Question: I have the table below and some style to it. I need a way to use JavaScript to allow the user to click on 3 adjacent cells one by one, in a straight line, vertically or horizontally without overlapping.
It is a complicated condition but basically it requires clicking on 9 cells in total, 3 groups of 3 cells which are in a straight line, either horizontally or vertically. The 3 groups of 3 cells could be directly next to each other as long as they don't overlap. Only when all 3 adjacent cells in a group are selected, then the user can select the location for the next group.
If the user doesn't follow the conditions to select an adjacent cell after the first one in a group, he could be notified by alert to select a correct cell.
The cells are going to change color when clicked, just like in the image.

'''
<table id="board">
<tr id="a">
<td id="a1"></td>
<td id="a2"></td>
<td id="a3"></td>
<td id="a4"></td>
<td id="a5"></td>
<td id="a6"></td>
<td id="a7"></td>
</tr>
<tr id="b">
<td id="b1"></td>
<td id="b2"></td>
<td id="b3"></td>
<td id="b4"></td>
<td id="b5"></td>
<td id="b6"></td>
<td id="b7"></td>
</tr>
<tr id="c">
<td id="c1"></td>
<td id="c2"></td>
<td id="c3"></td>
<td id="c4"></td>
<td id="c5"></td>
<td id="c6"></td>
<td id="c7"></td>
</tr>
<tr id="d">
<td id="d1"></td>
<td id="d2"></td>
<td id="d3"></td>
<td id="d4"></td>
<td id="d5"></td>
<td id="d6"></td>
<td id="d7"></td>
</tr>
<tr id="e">
<td id="e1"></td>
<td id="e2"></td>
<td id="e3"></td>
<td id="e4"></td>
<td id="e5"></td>
<td id="e6"></td>
<td id="e7"></td>
</tr>
<tr id="f">
<td id="f1"></td>
<td id="f2"></td>
<td id="f3"></td>
<td id="f4"></td>
<td id="f5"></td>
<td id="f6"></td>
<td id="f7"></td>
</tr><tr id="g">
<td id="g1"></td>
<td id="g2"></td>
<td id="g3"></td>
<td id="g4"></td>
<td id="g5"></td>
<td id="g6"></td>
<td id="g7"></td>
</tr>
</table>
'''
I've been stuck with this for 2 hours now, trying to find a solution. Any help is much appreciated.
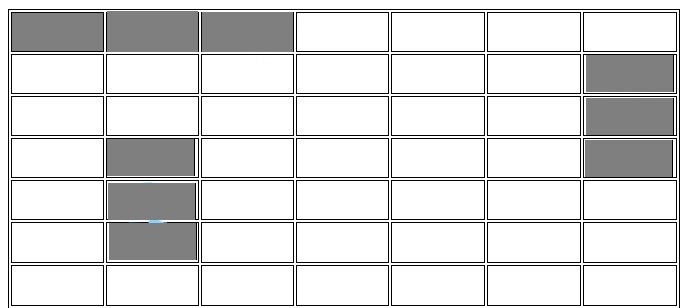
Answer: '''
function tdClick(e) {
if(!alldone){
var row = e.target.id.substring(0,1).charCodeAt() - 96;
var col = e.target.id.substring(1,2) * 1;
curClick = [row,col];
var isClicked = false;
for (var i = 1; i<4; i++){
for (var j = 1;j<4;j++){
if(cellsClicked[i][j][1] == row &&
cellsClicked[i][j][2] == col) {
isClicked=true;
// click = j;
// group = i;
}
}
}
if(isClicked){
if (1==2){ //this code used to unclick a button
cellsClicked[group][click][1] = 0;
cellsClicked[group][click][2] = 0;
e.target.classList.remove('checked');
e.target.classList.add('okToCheck');
click--;
if(click == 0){
group--;
if(group == 0) group = 1;
}
}
}else if (group+click != 6){
if(e.target.classList.contains('okToCheck')){
click++;
if (click == 4){
click = 1;
group++;
if (group == 4) {
group = 3;
click = 3;
}
}
cellsClicked[group][click][1] = row;
cellsClicked[group][click][2] = col;
e.target.classList.add('checked');
e.target.classList.remove('okToCheck');
}
}else{
alldone=true;
}
//console.log('click:'+click+' group:'+group);
if(click == 1 && !softClick[0])goodspaces1checked(row,col);
if(click == 2 && !softClick[1])goodspaces2checked(row,col);
if(click == 3)goodspaces3checked();
}else{
//3 groups selected
}
}
function goodspaces1checked(row,col){
goodSpaces=[];
var cnt = 0;
softClick[0] = true;
var chr = String.fromCharCode(96 + row );
var id = chr+(col-1);
var TD = document.getElementById(id);
var oneLeft = true;
if(TD === null || TD.classList.contains('checked'))oneLeft=false;
chr = String.fromCharCode(96 + row );
id = chr+(col+1);
TD = document.getElementById(id);
var oneRight = true;
if(TD === null || TD.classList.contains('checked'))oneRight=false;
chr = String.fromCharCode(96 + row );
id = chr+(col+2);
TD = document.getElementById(id);
var twoRight = true;
if(TD === null || TD.classList.contains('checked') || !oneRight)twoRight=false;
chr = String.fromCharCode(96 + row );
id = chr+(col-2);
TD = document.getElementById(id);
var twoLeft = true;
if(TD === null || TD.classList.contains('checked') || !oneLeft)twoLeft=false;
chr = String.fromCharCode(96 + row - 1);
id = chr+col;
TD = document.getElementById(id);
var oneDown = true;
if(TD === null || TD.classList.contains('checked'))oneDown=false;
chr = String.fromCharCode(96 + row + 1);
id = chr+col;
TD = document.getElementById(id);
var oneUp = true;
if(TD === null || TD.classList.contains('checked'))oneUp=false;
chr = String.fromCharCode(96 + row + 2);
id = chr+col;
TD = document.getElementById(id);
var twoUp = true;
if(TD === null || TD.classList.contains('checked') || !oneUp)twoUp=false;
chr = String.fromCharCode(96 + row - 2);
id = chr+col;
TD = document.getElementById(id);
var twoDown = true;
if(TD === null || TD.classList.contains('checked') || !oneDown)twoDown=false;
if(oneLeft && oneRight){
goodSpaces[cnt] = [row,col-1];
goodSpaces[cnt+1] = [row,col+1];
cnt=cnt+2;
}
if(twoRight){
goodSpaces[cnt] = [row,col+1];
goodSpaces[cnt+1] = [row,col+2]
cnt=cnt +2;
}
if(twoLeft){
goodSpaces[cnt] = [row,col-1];
goodSpaces[cnt+1] = [row,col-2]
cnt=cnt+2;
}
if(oneUp && oneDown){
goodSpaces[cnt] = [row+1,col];
goodSpaces[cnt+1] = [row-1,col];
cnt=cnt+2;
}
if(twoUp){
goodSpaces[cnt] = [row+1,col];
goodSpaces[cnt+1] = [row+2,col]
cnt=cnt +2;
}
if(twoDown){
goodSpaces[cnt] = [row-1,col];
goodSpaces[cnt+1] = [row-2,col]
cnt=cnt+2;
}
nodupes();
goodSpaces.forEach(function(element) {
chr = String.fromCharCode(96 + element[0]);
id = chr+element[1];
TD = document.getElementById(id);
TD.classList.remove('okToCheck');
TD.classList.add('okToCheckNow');//placeholder
/*
console.log(TD.id);
TD.classList.forEach(function(element) {
console.log(element);
});
*/
});
for(var i=1;i<8;i++){
for(var j=1;j<8;j++){
chr = String.fromCharCode(96 + i);
id = chr+j;
TD = document.getElementById(id);
if(TD.classList.contains('okToCheck')){
TD.classList.remove('okToCheck');
TD.classList.add('notOkToCheck');
}else if(TD.classList.contains('okToCheckNow')){
TD.classList.remove('okToCheckNow');
TD.classList.add('okToCheck');
}
}
}
}
function goodspaces2checked(row,col){
softClick[1]=true;
var len = goodSpaces.length;
var i;
// oldSpaces = JSON.parse(JSON.stringify(goodSpaces));
oldSpaces=clone(goodSpaces);
if(row == cellsClicked[group][1][1]){ /*2nd click on same row*/
if(Math.abs(col - cellsClicked[group][1][2]) == 1){/* 2nd click adjacent */
for(i = 0;i<len;i++){
if (goodSpaces[i][0] != row ||
Math.abs(goodSpaces[i][1] - col) == 3 ||
(goodSpaces[i][0] == row && goodSpaces[i][1] == col)){
goodSpaces[i][0] = 0;
}
}
}else if(col > cellsClicked[group][1][2]){/*middle cell*/
for(i = 0;i<len;i++){
if ( (goodSpaces[i][0] != row || goodSpaces[i][1] != col-1)){
goodSpaces[i][0]=0;
}
}
}else{
for(i = 0;i<len;i++){
if (goodSpaces[i][0] != row || goodSpaces[i][1] != col+1){
goodSpaces[i][0]=0;
}
}
}
}else{ /*2nd click on same col*/
if(Math.abs(row - cellsClicked[group][1][1]) == 1){/* 2nd click adjacent */
for(i = 0;i<len;i++){
if (goodSpaces[i][1] != col ||
Math.abs(goodSpaces[i][0] - row) == 3 ||
(goodSpaces[i][1] == col && goodSpaces[i][0] == row)){
goodSpaces[i][0] = 0;
}
}
}else if(row > cellsClicked[group][1][1]){/*middle cell*/
for(i = 0;i<len;i++){
if ( (goodSpaces[i][1] != col || goodSpaces[i][0] != row-1)){
goodSpaces[i][0]=0;
}
}
}else{
for(i = 0;i<len;i++){
if (goodSpaces[i][1] != col || goodSpaces[i][0] != row+1){
goodSpaces[i][0]=0;
}
}
}
}
goodSpaces = goodSpaces.filter(function(space){
return space[0] != 0;
});
/* for(i=0;i<len;i++){
if(goodSpaces[i][0]==0){
goodSpaces.splice(i, 1);
len--;
i--;
goodSpaces = Object.values(goodSpaces);
}
}
*/
var flag = true
oldSpaces.forEach(function(oldSpace,index){
flag = true;
goodSpaces.forEach(function(goodSpace){
if(oldSpace[0] == goodSpace[0] && oldSpace[1] == goodSpace[1])flag=false;
});
if(flag){
chr = String.fromCharCode(96 + oldSpaces[index][0]);
id = chr+oldSpaces[index][1];
TD = document.getElementById(id);
if(TD.classList.contains('okToCheck')){
TD.classList.remove('okToCheck');
TD.classList.add('notOkToCheck');
}
}
});
}
function goodspaces3checked(){
softClick=[false,false,false];
var check = false
for (var i=1;i<8;i++){
for (var j=1;j<8;j++){
check = false;
for(var k = 1;k<4;k++){
for (var m = 1;m<4;m++){
if(cellsClicked[k][m][0] == i && cellsClicked[k][m][1] == j)check = true;
}
}
if(!check){
chr = String.fromCharCode(96 + i);
id = chr+j;
TD = document.getElementById(id);
if(TD.classList.contains('notOkToCheck')){
TD.classList.remove('notOkToCheck');
TD.classList.add('okToCheck');
}
}
}
}
//the first two groups of 3 can block out the squares near each corner
if(group == 2 && click == 3){
cellsToBlock=[[1,1],[2,1],[1,2],[2,2],
[7,1],[6,1],[7,2],[6,2],
[7,7],[6,7],[7,6],[6,6],
[1,7],[2,7],[1,6],[2,6]];
var cords=[];
cords[0]=[[1,2],[1,3],[2,1],[3,1]];
cords[1]=[[2,2],[2,3],[3,1],[4,1]];
cords[2]=[[1,3],[1,4],[2,2],[3,2]];
cords[3]=[[2,3],[2,3],[3,2],[3,2]];
cords[4]=[[7,2],[7,3],[6,1],[5,1]];
cords[5]=[[6,2],[6,3],[5,1],[4,1]];
cords[6]=[[7,3],[7,4],[6,2],[5,2]];
cords[7]=[[6,3],[6,3],[5,2],[5,2]];
cords[8]=[[7,6],[7,5],[6,7],[5,7]];
cords[9]=[[6,6],[6,5],[5,7],[4,7]];
cords[10]=[[7,5],[7,4],[6,6],[5,6]];
cords[11]=[[6,5],[6,5],[5,6],[5,6]];
cords[12]=[[1,6],[1,5],[2,7],[3,7]];
cords[13]=[[2,6],[2,5],[3,7],[4,7]];
cords[14]=[[1,5],[1,4],[2,6],[3,6]];
cords[15]=[[2,5],[2,5],[3,6],[3,6]];
var cellblock=false;
for( i = 0;i<16;i++){
cellbock = false;
cellblock=checkcell(cords[i]);
if (cellblock)blockcell(cellsToBlock[i]);
}
}
}
function blockcell(cell){
var chr = String.fromCharCode(96 + cell[0]);
var id = chr+cell[1];
var TD = document.getElementById(id);
if(TD.classList.contains('okToCheck')){
TD.classList.remove('okToCheck');
TD.classList.add('notOkToCheck');
}
}
function checkcell(cords){
cord1 = cords[0];
cord2 = cords[1];
cord3 = cords[2];
cord4 = cords[3];
blk1 = false;
blk2 = false;
blk3 = false;
blk4 = false;
for (var i=1;i<4;i++){
for (var j=1;j<4;j++){
if(cellsClicked[i][j][1] == cord1[0] &&
cellsClicked[i][j][2] == cord1[1]) blk1 = true;
if(cellsClicked[i][j][1] == cord2[0] &&
cellsClicked[i][j][2] == cord2[1]) blk2 = true;
if(cellsClicked[i][j][1] == cord3[0] &&
cellsClicked[i][j][2] == cord3[1]) blk3 = true;
if(cellsClicked[i][j][1] == cord4[0] &&
cellsClicked[i][j][2] == cord4[1]) blk4 = true;
}
}
if((blk1 || blk2) && (blk3 || blk4)) return true;
else return false;
}
function nodupes(){
var len = goodSpaces.length;
for (var i=0;i<len-1;i++){
for(var j=i+1;j<len;j++){
if (goodSpaces[i][0] == goodSpaces[j][0] &&
goodSpaces[i][1] == goodSpaces[j][1]){
goodSpaces[j][0] = 0;
goodSpaces[j][1] = 0;
}
}
}
goodSpaces= goodSpaces.filter(function(space){
return space[0] != 0;
});
/* for(i=0;i<len;i++){
if (goodSpaces[i][0] == 0){
goodSpaces.splice(i, 1);
len--;
i--;
goodSpaces = Object.values(goodSpaces);
}
}
*/}
function clone(obj) {
var copy;
// Handle the 3 simple types, and null or undefined
if (null == obj || "object" != typeof obj) return obj;
// Handle Date
if (obj instanceof Date) {
copy = new Date();
copy.setTime(obj.getTime());
return copy;
}
// Handle Array
if (obj instanceof Array) {
copy = [];
for (var i = 0, len = obj.length; i < len; i++) {
copy[i] = clone(obj[i]);
}
return copy;
}
// Handle Object
if (obj instanceof Object) {
copy = {};
for (var attr in obj) {
if (obj.hasOwnProperty(attr)) copy[attr] = clone(obj[attr]);
}
return copy;
}
throw new Error("Unable to copy obj! Its type isn't supported.");
}
var myboard = document.getElementById("board");
myboard.addEventListener("click", function(e) {
if (e.target && e.target.nodeName == "TD") {
tdClick(e);
}
});
var goodSpaces = [];
var oldSpaces= [];
var softClick = [false,false,false];
var group = 1;
var click = 0;
var cellsClicked=[];
var alldone = false;
var lastClick=[0,0];
var curClick=[0,0]
for (var i = 1; i<4; i++){
cellsClicked[i] = [];
for (var j = 1;j<4;j++){
cellsClicked[i][j]=[]
for (var k=1;k<3;k++){
cellsClicked[i][j][k] =0;
}
}
}
'''
'''
td{
width:60px;
height:20px;
background-color:white;
color:white;
border:1px solid black;
text-align:center;
}
table{
margin:0 auto;
border:1px solid black;
}
.okToCheck{
color:white;
background-color:white;
}
.okToCheck:hover{
background-color:lightgrey;
}
.notOkToCheck{
color:#bfbfbf;
background-color:#bfbfbf;
}
.checked{
background-color:grey;
color:grey;
}
'''
'''
<div>
<table id="board">
<tr id="a">
<td id="a1" class="okToCheck">a1</td>
<td id="a2" class="okToCheck">a2</td>
<td id="a3" class="okToCheck">a3</td>
<td id="a4" class="okToCheck">a4</td>
<td id="a5" class="okToCheck">a5</td>
<td id="a6" class="okToCheck">a6</td>
<td id="a7" class="okToCheck">a7</td>
</tr>
<tr id="b">
<td id="b1" class="okToCheck">b1</td>
<td id="b2" class="okToCheck">b2</td>
<td id="b3" class="okToCheck">b3</td>
<td id="b4" class="okToCheck">b4</td>
<td id="b5" class="okToCheck">b5</td>
<td id="b6" class="okToCheck">b6</td>
<td id="b7" class="okToCheck">b7</td>
</tr>
<tr id="c">
<td id="c1" class="okToCheck">c1</td>
<td id="c2" class="okToCheck">c2</td>
<td id="c3" class="okToCheck">c3</td>
<td id="c4" class="okToCheck">c4</td>
<td id="c5" class="okToCheck">c5</td>
<td id="c6" class="okToCheck">c6</td>
<td id="c7" class="okToCheck">c7</td>
</tr>
<tr id="d">
<td id="d1" class="okToCheck">d1</td>
<td id="d2" class="okToCheck">d2</td>
<td id="d3" class="okToCheck">d3</td>
<td id="d4" class="okToCheck">d4</td>
<td id="d5" class="okToCheck">d5</td>
<td id="d6" class="okToCheck">d6</td>
<td id="d7" class="okToCheck">d7</td>
</tr>
<tr id="e">
<td id="e1" class="okToCheck">e1</td>
<td id="e2" class="okToCheck">e2</td>
<td id="e3" class="okToCheck">e3</td>
<td id="e4" class="okToCheck">e4</td>
<td id="e5" class="okToCheck">e5</td>
<td id="e6" class="okToCheck">e6</td>
<td id="e7" class="okToCheck">e7</td>
</tr>
<tr id="f">
<td id="f1" class="okToCheck">f1</td>
<td id="f2" class="okToCheck">f2</td>
<td id="f3" class="okToCheck">f3</td>
<td id="f4" class="okToCheck">f4</td>
<td id="f5" class="okToCheck">f5</td>
<td id="f6" class="okToCheck">f6</td>
<td id="f7" class="okToCheck">f7</td>
</tr>
<tr id="g">
<td id="g1" class="okToCheck">g1</td>
<td id="g2" class="okToCheck">g2</td>
<td id="g3" class="okToCheck">g3</td>
<td id="g4" class="okToCheck">g4</td>
<td id="g5" class="okToCheck">g5</td>
<td id="g6" class="okToCheck">g6</td>
<td id="g7" class="okToCheck">g7</td>
</tr>
</table>
</div>
'''